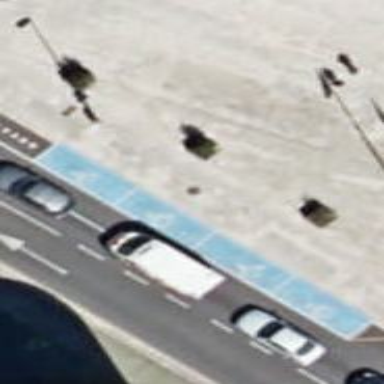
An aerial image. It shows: Parking space designated for disabled individuals.